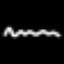
Label: squiggle